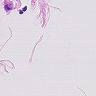
Metastatic tissue present: no